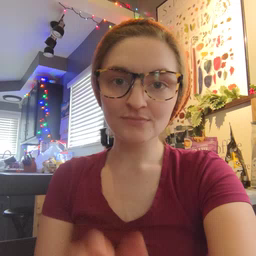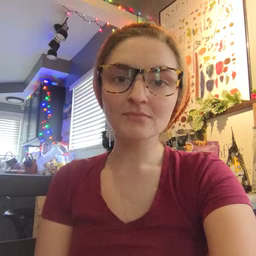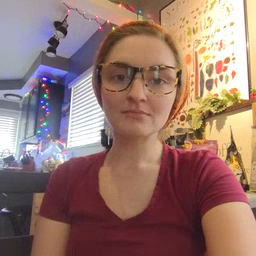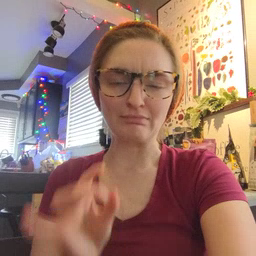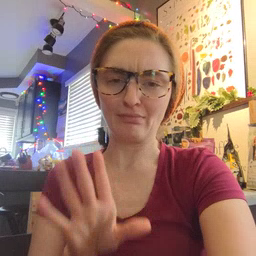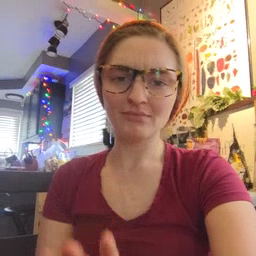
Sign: yucky